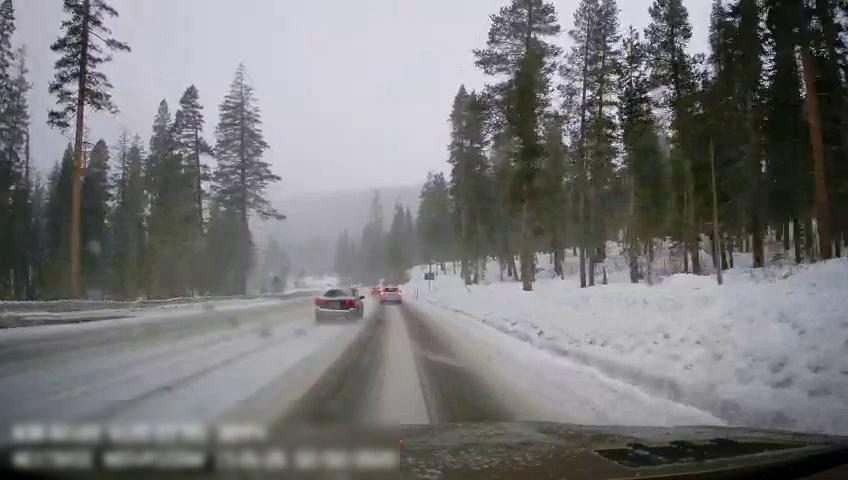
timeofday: Day
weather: Snowy
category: Drivable Space
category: Vehicles | SUV
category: Vehicles | SUV